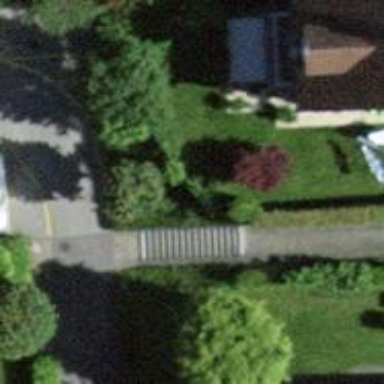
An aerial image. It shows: Road with steps.